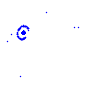
Particle: electron